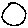
Label: circle